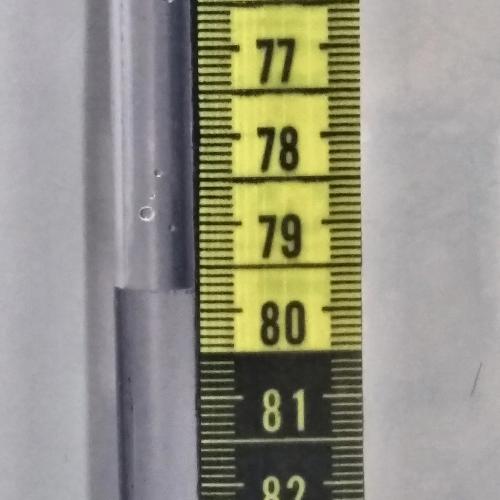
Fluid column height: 79.8 cm